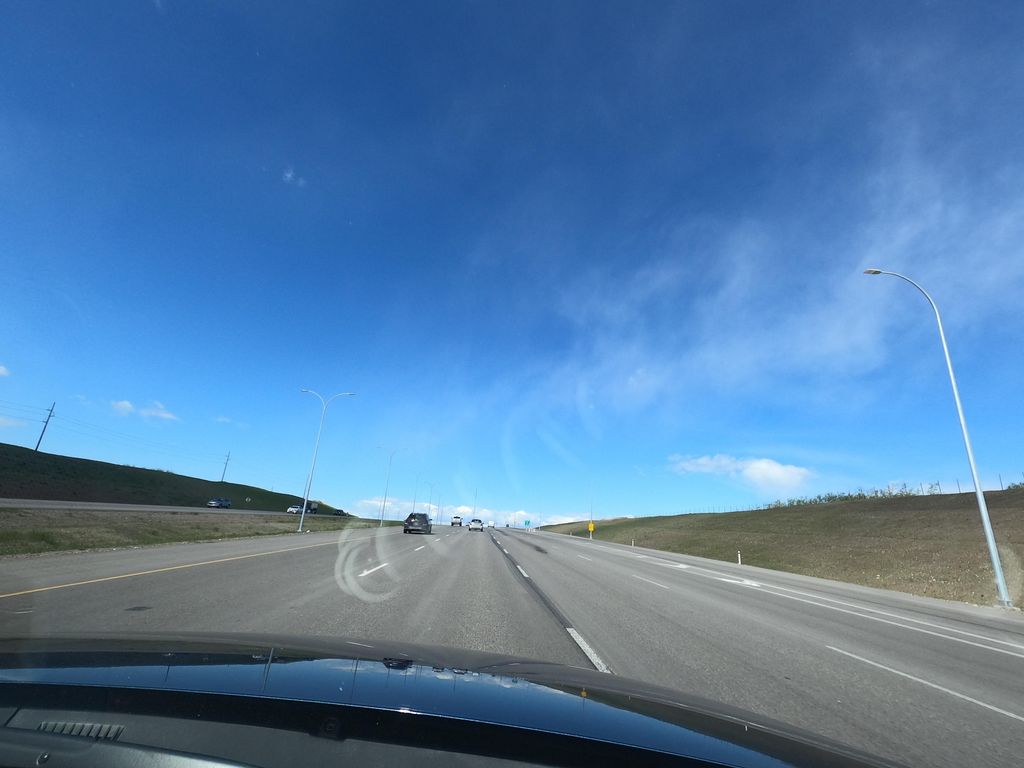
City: calgary